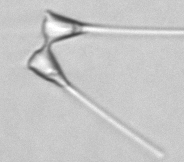
Label: Asterionellopsis_glacialis